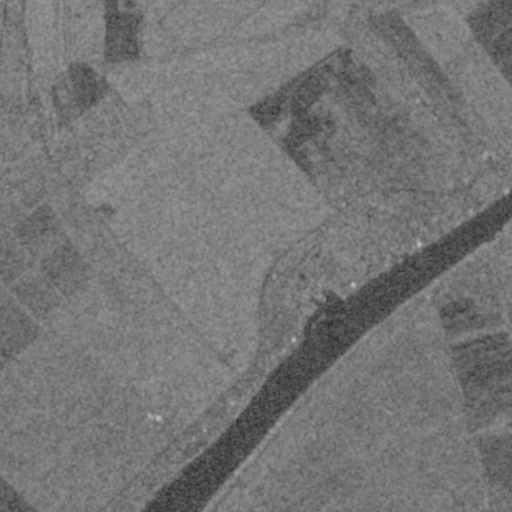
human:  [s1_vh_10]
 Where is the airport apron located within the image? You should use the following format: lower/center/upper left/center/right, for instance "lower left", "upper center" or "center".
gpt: The airport apron is located in the upper right of the image.
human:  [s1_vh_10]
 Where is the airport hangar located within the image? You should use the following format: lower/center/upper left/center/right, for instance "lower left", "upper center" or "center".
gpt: The airport hangar is located in the upper right of the image.
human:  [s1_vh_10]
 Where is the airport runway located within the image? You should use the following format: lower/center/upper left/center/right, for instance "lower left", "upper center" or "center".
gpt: The airport runway is located in the upper right of the image.
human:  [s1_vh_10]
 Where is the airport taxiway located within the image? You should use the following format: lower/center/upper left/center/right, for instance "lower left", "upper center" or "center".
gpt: The airport taxiway is located in the upper right of the image.
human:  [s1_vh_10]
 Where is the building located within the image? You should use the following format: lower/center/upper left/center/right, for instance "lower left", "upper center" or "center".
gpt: The building is located in the upper right of the image.
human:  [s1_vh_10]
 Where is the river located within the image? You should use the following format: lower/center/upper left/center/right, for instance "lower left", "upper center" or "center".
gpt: The river is located in the left of the image.
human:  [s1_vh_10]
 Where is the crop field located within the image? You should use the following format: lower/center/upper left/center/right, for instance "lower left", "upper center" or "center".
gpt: There is no crop field in the image.

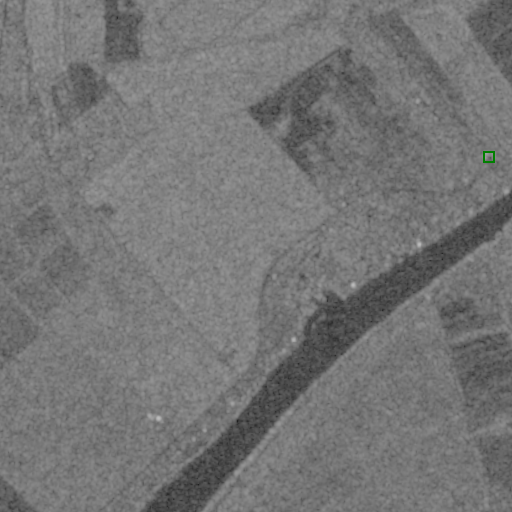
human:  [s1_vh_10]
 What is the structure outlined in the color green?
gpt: The structure outlined in green is an airport apron.
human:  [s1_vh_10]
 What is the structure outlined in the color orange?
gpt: There is no orange outline.